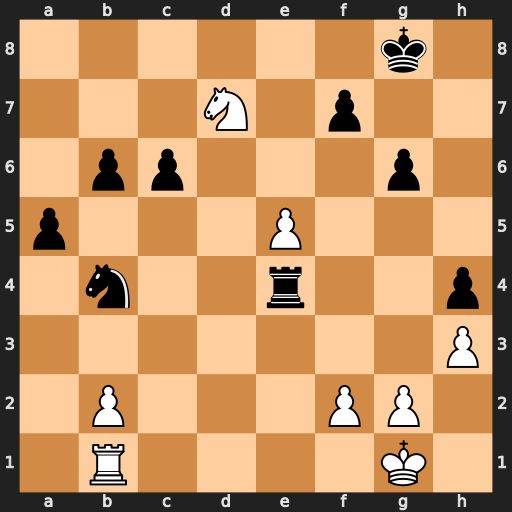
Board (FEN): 6k1/3N1p2/1pp3p1/p3P3/1n2r2p/7P/1P3PP1/1R4K1
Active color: w
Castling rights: -
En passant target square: -
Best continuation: Nf6+ Kf8 Nxe4